Interaction volume radius: 5 \u00c5
Interaction volume height: 20 \u00c5
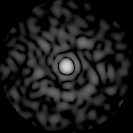
Disorder parameter: 0.8454